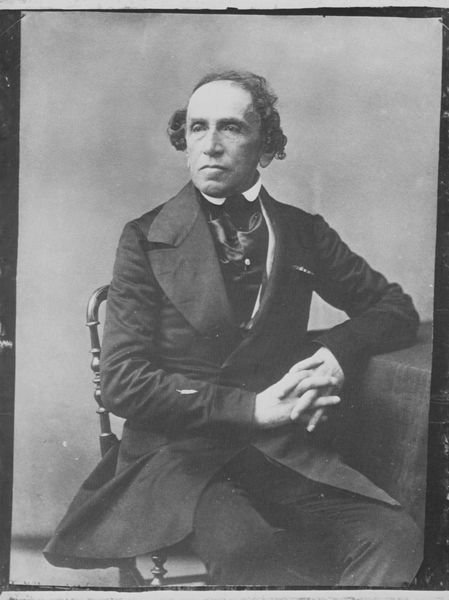
Titel: Giacomo Meyerbeer (1791-1864)
Künstler: Gaspard-Félix Tournachon
Schlagwörter: mann, weiß, sitzen, finger, frankreich, frisur, grau, hintergrund, mund, nase, ohr, schwarz, stirn, stuhl, stützen, tisch, blick, tuch, alt, anzug, hemd, hose, jacke, wand, arm, augen, böse, falten, kragen, hände, portrait, porträt, haare, mantel, pose, reich, sitzend, adel, kaufmann, locken, beine, lehne, frack, gefaltet, ernst, glatze, atelier, ellenbogen, knie, aufstützen, gehrock, revers, weste, foto, fotografie, schwarz-weiss, halbglatze, verschränkt, gefaltete hände, stirnglatze, wohlhabend, aufgestützt, auflehnen, haände, indianer, hande, maori, eingeborener, wilder, 19. jahrhundert, dasitzen